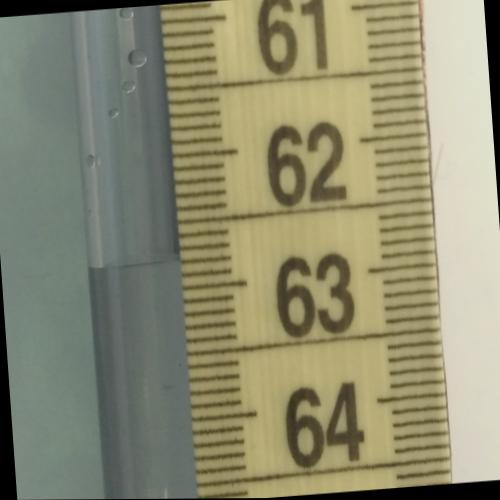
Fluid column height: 62.8 cm